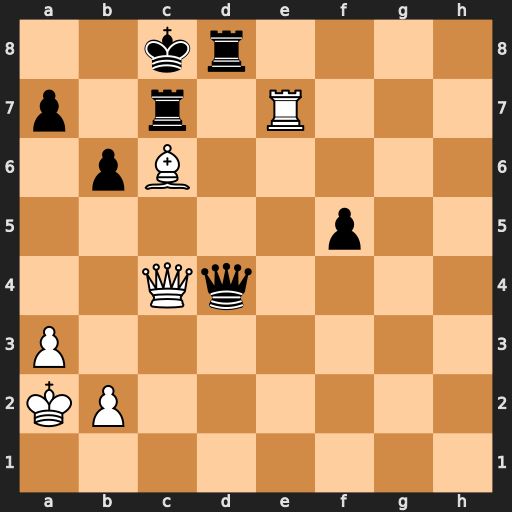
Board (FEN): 2kr4/p1r1R3/1pB5/5p2/2Qq4/P7/KP6/8
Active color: w
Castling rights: -
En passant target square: -
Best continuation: Bb7+ Kxb7 Rxc7+ Kb8 Rc8+ Rxc8 Qxd4